【题型】解答题　【知识点】平面几何　【难度】hard
已知 $AB$ 是 $\odot O$ 的直径, 弦 $CD \perp AB$, 垂足为点 $H$, 点 $E$ 在直径 $AB$ 上(与 $A$, $B$ 不重合), $EH = AH$, 连接 $CE$ 并延长与 $\odot O$ 交于点 $F$。

(1) 如图1, 当点 $E$ 与点 $O$ 重合时, 求 $\angle AOC$ 的度数；

(2) 连接 $AF$ 交弦 $CD$ 于点 $P$, 如果 $\frac{CE}{EF} = \frac{4}{3}$, 求 $\frac{DP}{CP}$ 的值；

(3) 当四边形 $ACOF$ 是梯形时, 且 $AB = 6$, 求 $AE$ 的长。
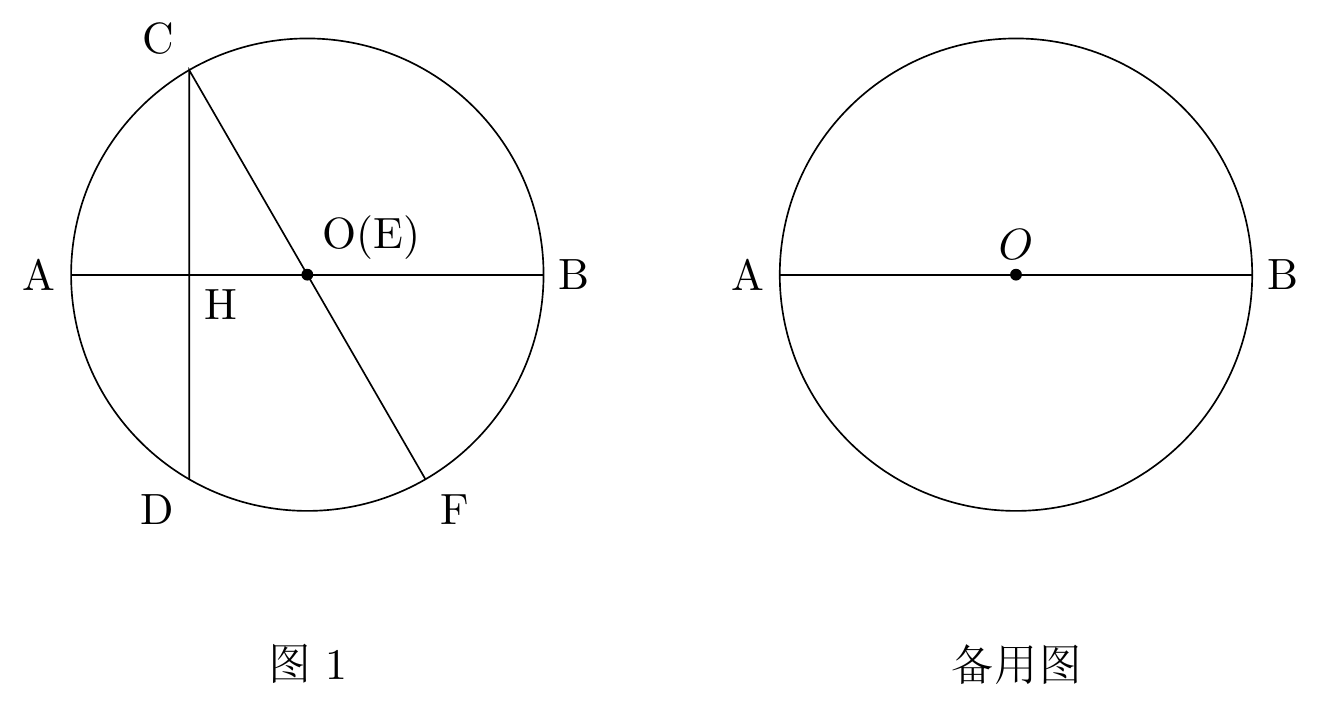
【解答】
解：(1)如图1, 连接 $AC$、$AD$、$OD$,

$\because$ $CD \perp AB$, 垂足为点 $H$,

$\therefore$ $CH = DH$,

$\because$ $EH = AH$,

$\therefore$ 四边形 $ACOD$ 是平行四边形,

$\because$ $CD \perp AO$,

$\therefore$ 四边形 $ACOD$ 是菱形,

$\therefore$ $AC = OC$,

$\because$ $OA = OC$,

$\therefore$ $OA = OC = AC$,

$\therefore$ $\triangle OAC$ 是等边三角形,

$\therefore$ $\angle AOC = 60^\circ$；

(2)如图,

$\because$ $EH = AH$, $CH = DH$, $\angle AHD = \angle EHC = 90^\circ$,

$\therefore$ $\Delta ECH \cong \Delta ADH(SAS)$,

$\therefore$ $CE = AD$, $\angle C = \angle D$,

$\therefore$ $CE // AD$,

$\therefore$ $\Delta APD \sim \Delta FPC$,

$\therefore$ $\frac{DP}{CP} = \frac{AD}{CF}$,

$\because$ $\frac{CE}{EF} = \frac{4}{3}$,

设 $CE = 4a$, 则 $AD = 4a$, $EF = 3a$,

$\therefore$ $CF = CE + EF = 7a$,

$\therefore$ $\frac{DP}{CP} = \frac{AD}{CF} = \frac{4a}{7a} = \frac{4}{7}$；

(3)如图, 当 $OC // AF$ 时,

连接 $AD$,

由(2)知, $\Delta ECH \cong \Delta ADH$,

$\therefore$ $\angle D = \angle DCE$,

在梯形 $ACOF$ 中, $OC // AF$,

$\therefore$ $\angle OCF = \angle AFC$,

$\because$ $OC = OF$,

$\therefore$ $\angle OCF = \angle OFC$,

$\therefore$ $\angle OCF = \angle AFC = \angle OFC$,

$\therefore$ $\angle D = \angle AFC$,

$\therefore$ $\angle DCE = \angle OFC$,

$\therefore$ $CD // OF$,

$\therefore$ $\angle FOE = \angle CHE$,

$\because$ $CD \perp AB$,

$\therefore$ $\angle CHE = 90^\circ$,

$\therefore$ $\angle FOE = 90^\circ$,

在 $Rt\Delta AOF$ 中, $OA = OF = \frac{1}{2} AB = 3$,

$\therefore$ $AF = \sqrt{OA^2 + OF^2} = 3\sqrt{2}$,

$\because$ $\angle OCF = \angle AFC$, $\angle CEO = \angle FEA$,

$\therefore$ $\Delta CEO \sim \Delta FEA$,

$\therefore$ $\frac{OE}{AE} = \frac{OC}{AF}$,

$\therefore$ $\frac{OE}{AE} = \frac{3}{3\sqrt{2}} = \frac{\sqrt{2}}{2}$,

设 $OE = \sqrt{2}x$, 则 $AE = 2x$,

$\therefore$ $OA = \sqrt{2}x + 2x = 3$,

$\therefore$ $x = 3 - \frac{3}{2}\sqrt{2}$,

$\therefore$ $AE = 2x = 6 - 3\sqrt{2}$。

如图, 当 $AC // OF$ 时,

$\because$ $EH = AH$, $CD \perp AB$,

$\therefore$ $\angle ACH = \angle ECH$,

设 $\angle ACH = \angle ECH = \alpha$,

$\therefore$ $\angle ACE = 2\alpha$,

$\because$ $AC // OF$,

$\therefore$ $\angle OFC = \angle ACE = 2\alpha$,

$\because$ $OC = OF$,

$\therefore$ $\angle OCF = \angle OFC = 2\alpha$,

$\therefore$ $\angle ACO = 4\alpha$,

$\because$ $OA = OC$,

$\therefore$ $\angle OAC = \angle OCA = 4\alpha$,

$\because$ $\angle ACH + \angle OAC = 90^\circ$,

$\therefore$ $\alpha + 4\alpha = 90^\circ$,

$\therefore$ $\alpha = 18^\circ$,

$\therefore$ $\angle ACE = \angle OFE = 36^\circ$,

$\therefore$ $\angle OAC = \angle OCA = 72^\circ$,

$\therefore$ $\angle AOC = 36^\circ = \angle ACE$,

$\therefore$ $\Delta ACE \sim \Delta AOC$, $AC = CE = OE$,

$\therefore$ $\frac{AE}{AC} = \frac{AC}{OA}$,

$\because$ $AB = 6$,

$\therefore$ $\frac{AE}{3 - AE} = \frac{3 - AE}{3}$,

$\therefore$ $AE = \frac{9 + 3\sqrt{5}}{2}$(舍去)或 $AE = \frac{9 - 3\sqrt{5}}{2}$,

综上, $AE = 6 - 3\sqrt{2}$ 或 $\frac{9 - 3\sqrt{5}}{2}$。
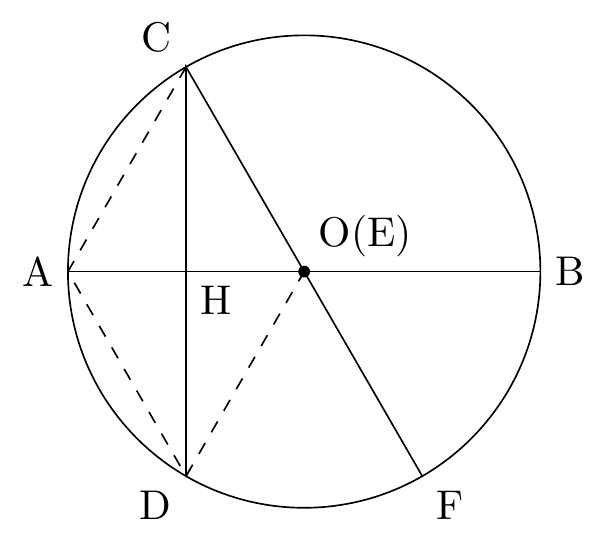
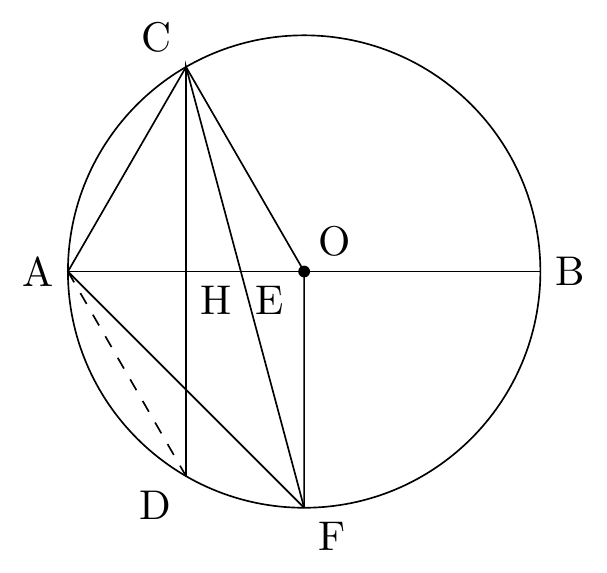
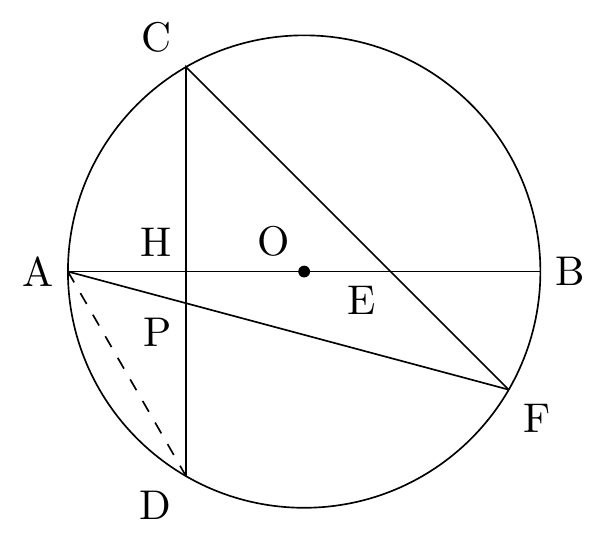
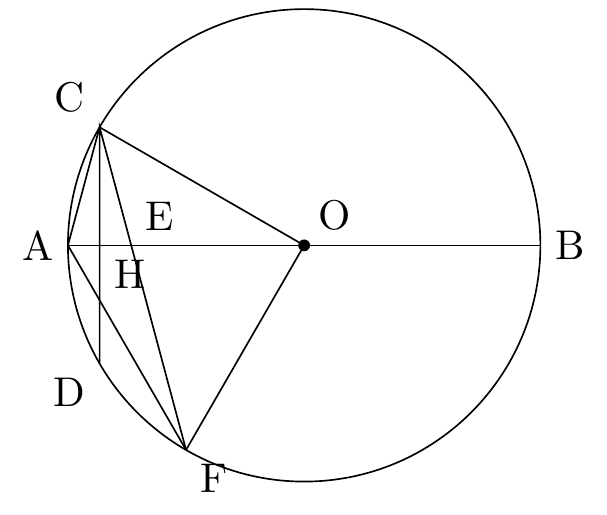